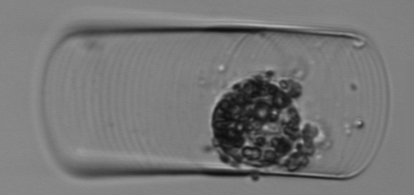
Label: Guinardia_flaccida